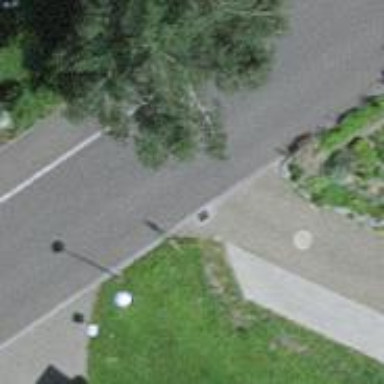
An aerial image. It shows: Residential road with asphalt surface and separate sidewalk.